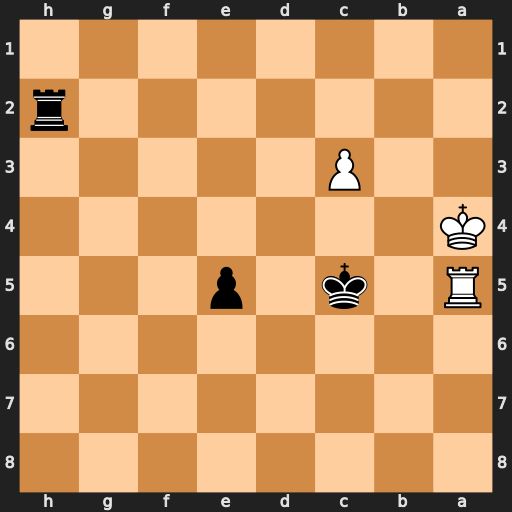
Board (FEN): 8/8/8/R1k1p3/K7/2P5/7r/8
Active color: b
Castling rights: -
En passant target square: -
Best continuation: Kc4 Ka3 Re2 Ra7 Kxc3